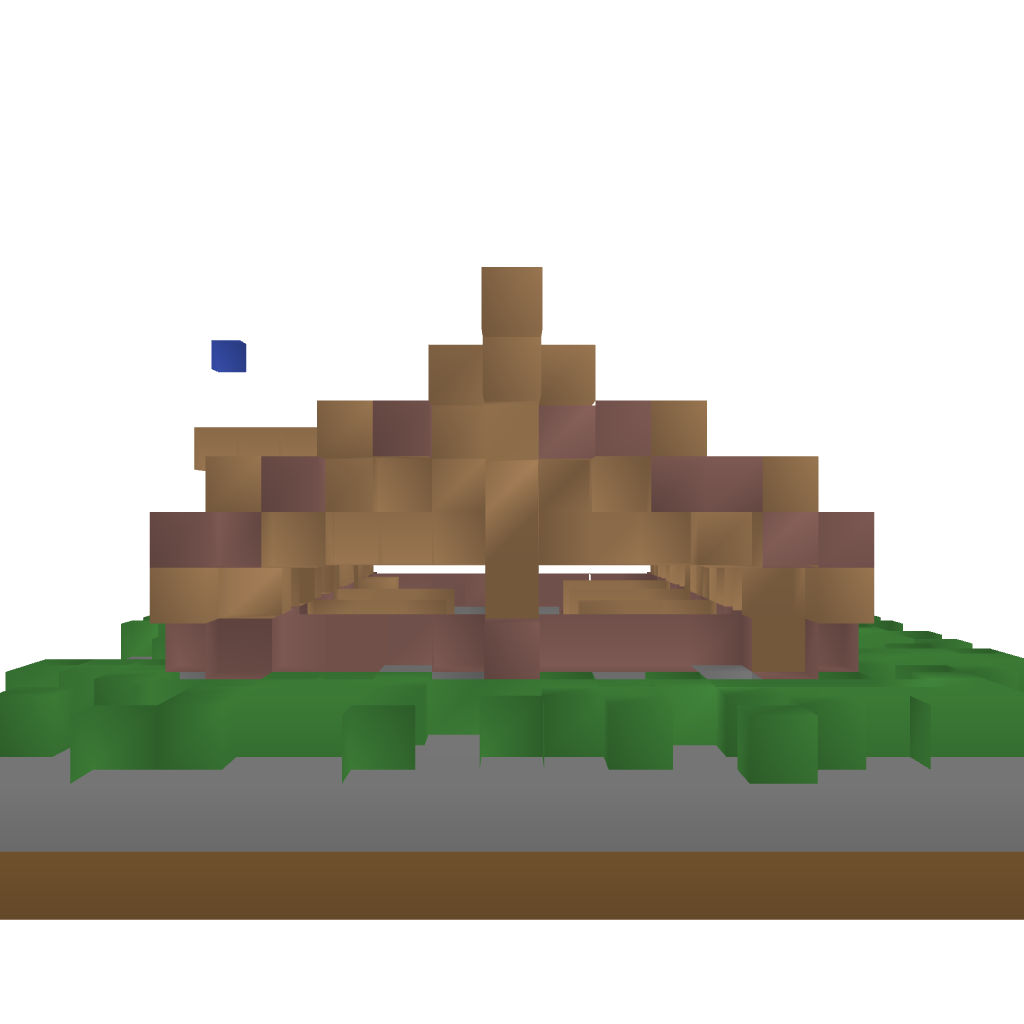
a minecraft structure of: Small Medieval Barn bad low quality